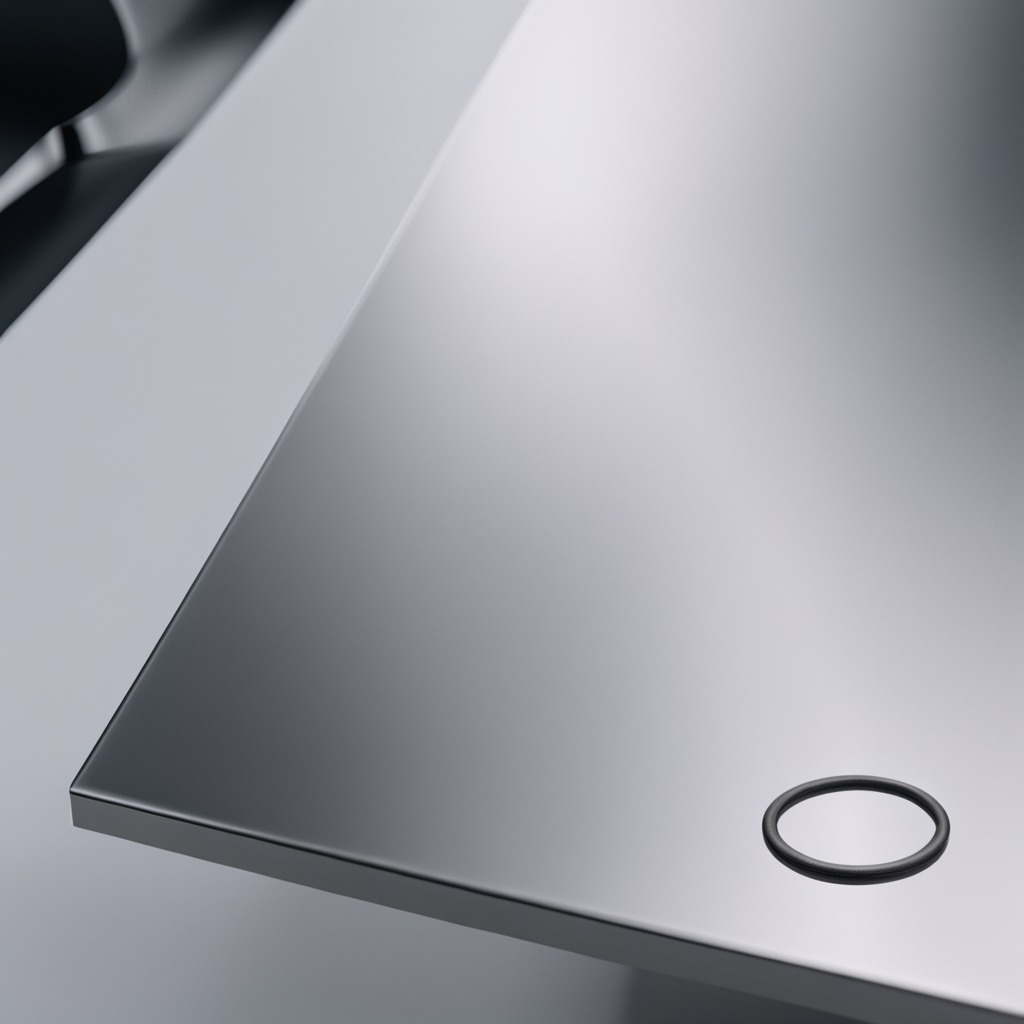
A rubber O-ring is lying on a stainless steel table.